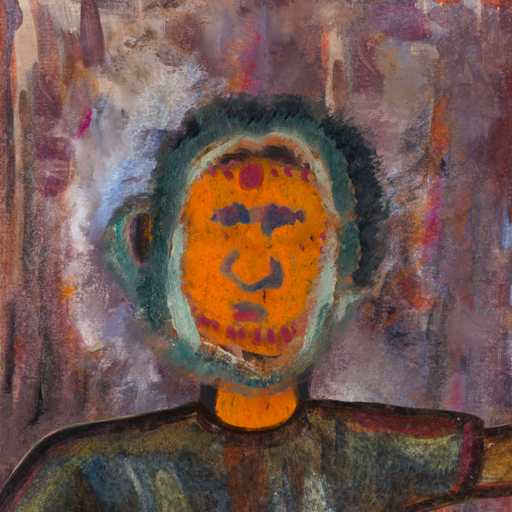
Background: Hypocrite, Head And Neck Front: Doll, Face Front: In_The_Sun, Bust: Mosgoul, Hair Front: Boggyland, Head Accessory: Blank, Second Necklace: Blank, Necklace: Blank, Baby: Blank